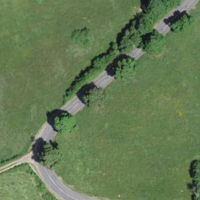
EUNIS habitat code: 52
Species observed at this site:
Timandra comae
Pterophorus pentadactyla
Clematis vitalba